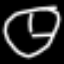
Label: clock